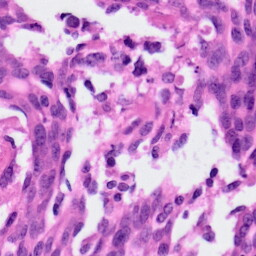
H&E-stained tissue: Ovarian